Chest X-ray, PA view. Patient: 30 years old, sex F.
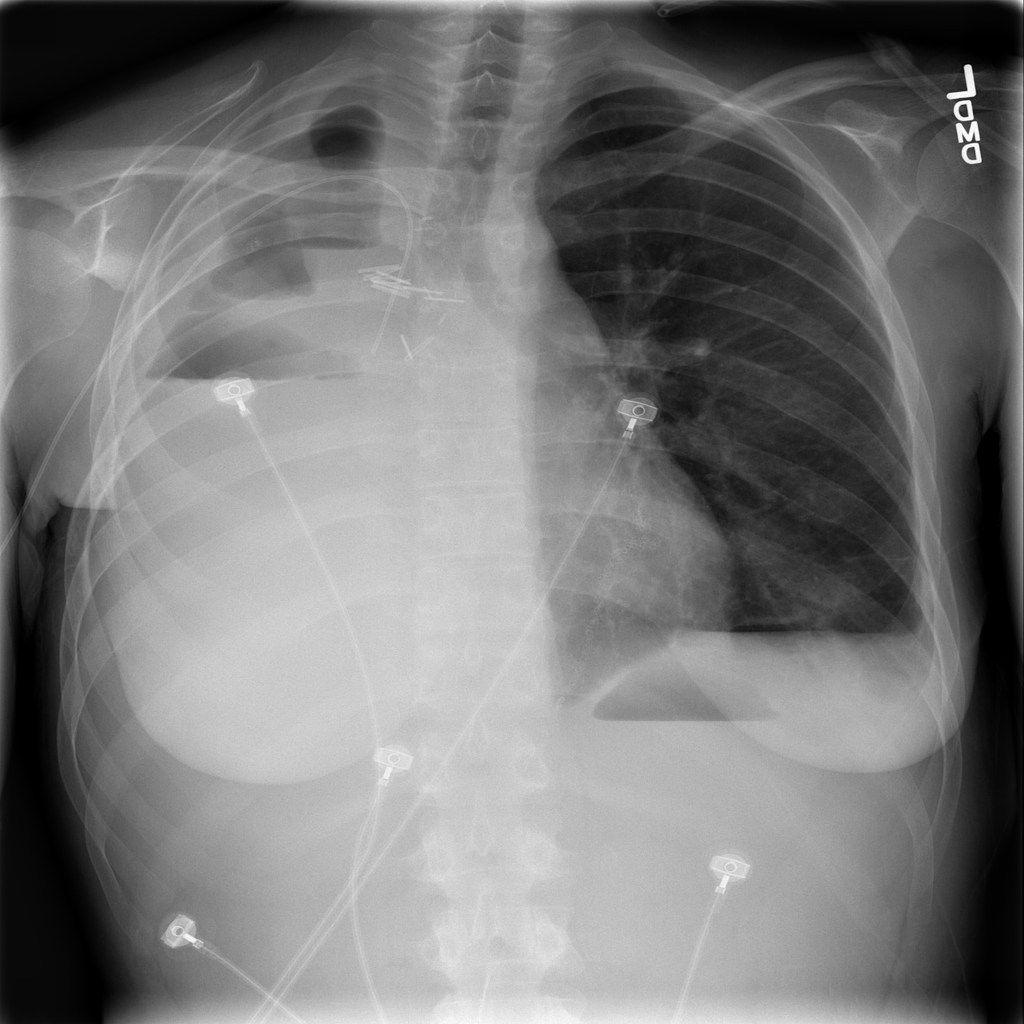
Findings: No Finding